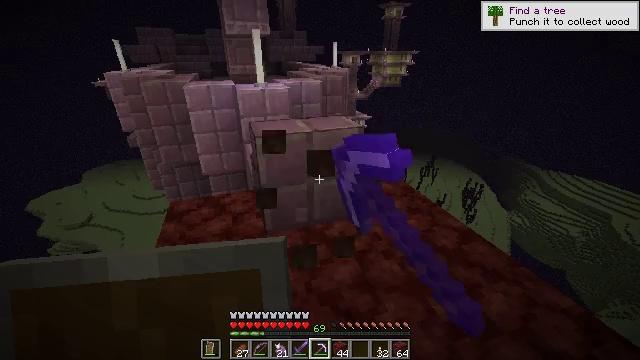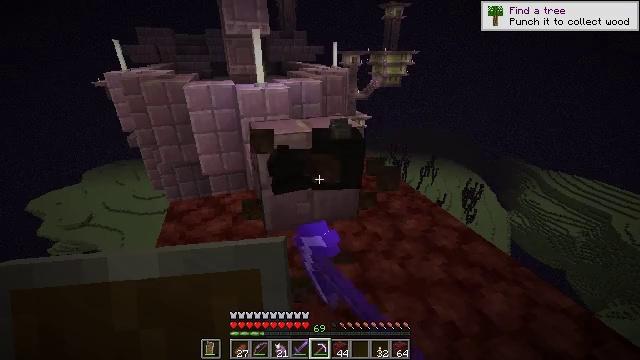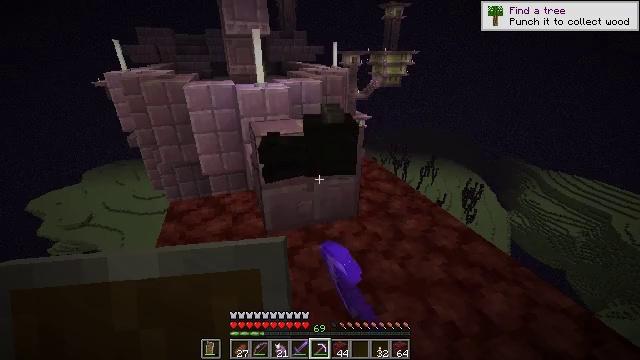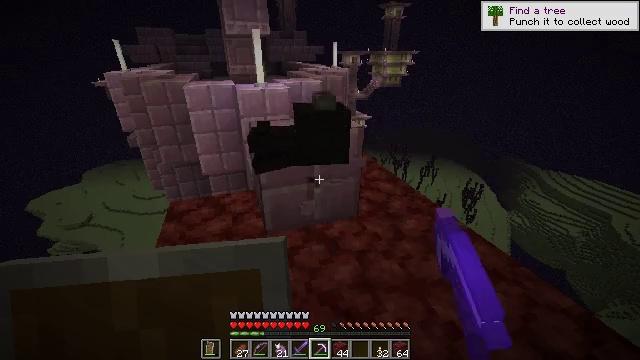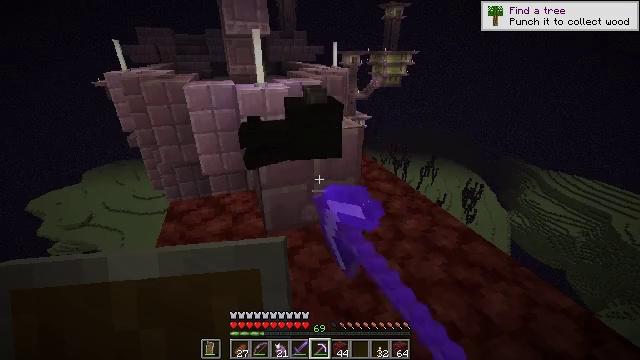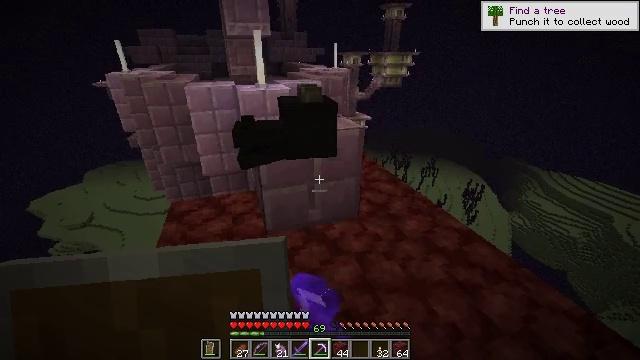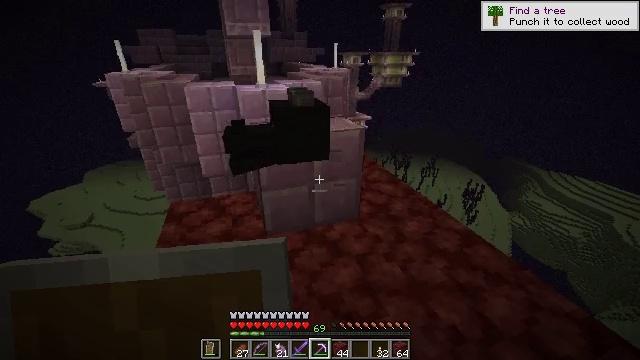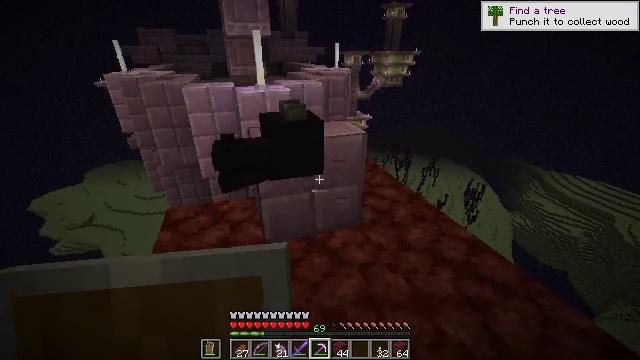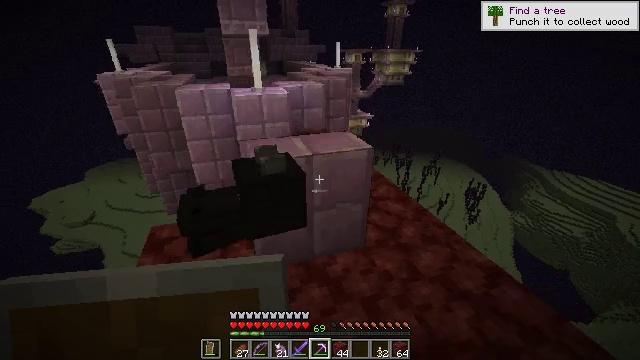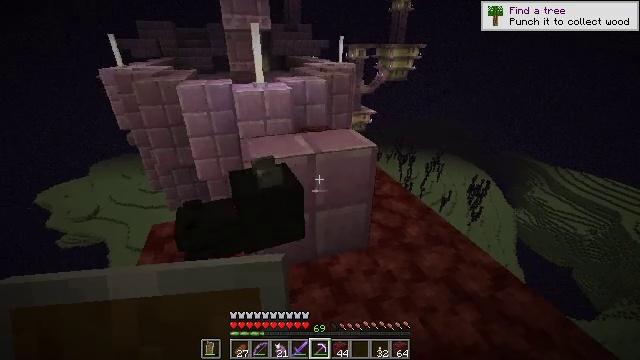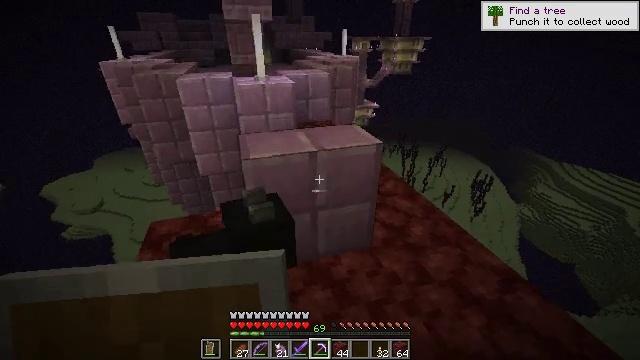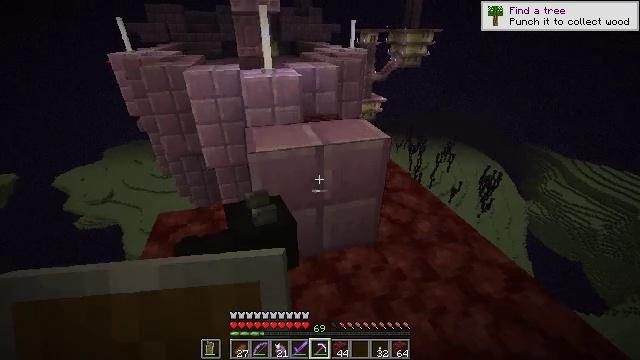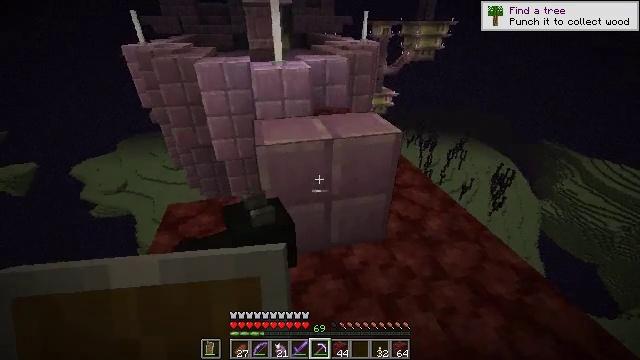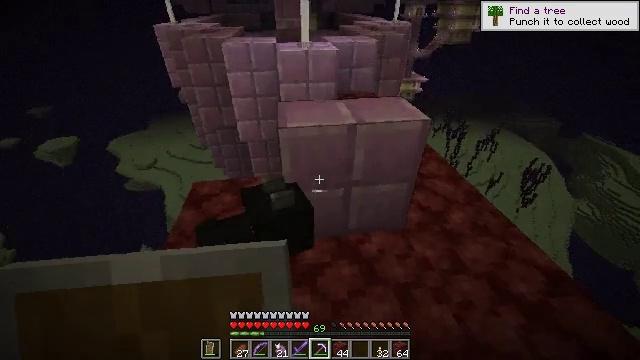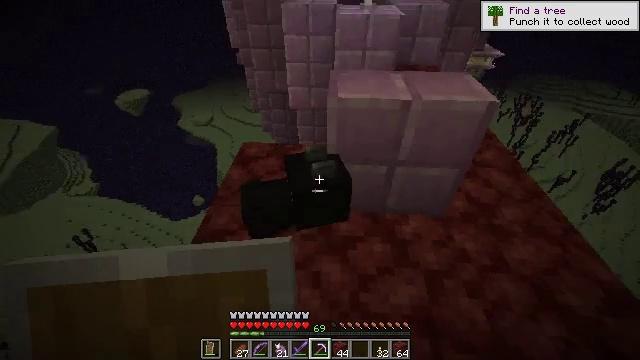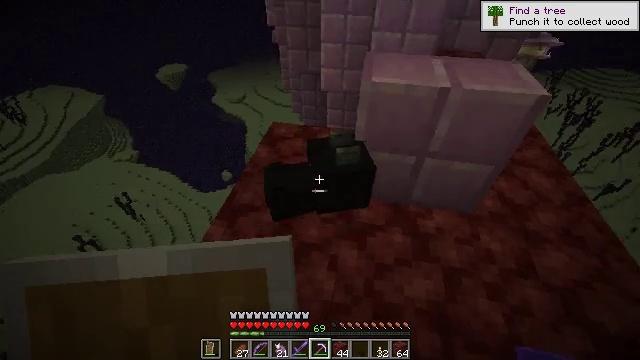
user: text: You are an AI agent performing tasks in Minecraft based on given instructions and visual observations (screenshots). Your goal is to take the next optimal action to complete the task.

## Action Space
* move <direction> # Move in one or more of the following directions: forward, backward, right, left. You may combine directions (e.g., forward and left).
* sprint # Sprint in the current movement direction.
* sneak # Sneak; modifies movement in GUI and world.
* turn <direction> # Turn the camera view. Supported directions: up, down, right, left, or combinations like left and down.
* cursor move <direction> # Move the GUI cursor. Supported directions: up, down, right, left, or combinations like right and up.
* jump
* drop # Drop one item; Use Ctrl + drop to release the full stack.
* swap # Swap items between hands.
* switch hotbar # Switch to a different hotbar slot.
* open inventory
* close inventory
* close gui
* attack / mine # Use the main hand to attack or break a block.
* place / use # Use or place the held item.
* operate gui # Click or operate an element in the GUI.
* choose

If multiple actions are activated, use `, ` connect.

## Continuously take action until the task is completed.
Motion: motion action
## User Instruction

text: Break the ender chest to move it.
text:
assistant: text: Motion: attack / mine
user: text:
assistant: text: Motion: attack / mine
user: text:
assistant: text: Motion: attack / mine
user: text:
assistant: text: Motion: no_op
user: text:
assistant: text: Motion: no_op
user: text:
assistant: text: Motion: move forward
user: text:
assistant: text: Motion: move forward
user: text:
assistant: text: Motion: move forward
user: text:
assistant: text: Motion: no_op
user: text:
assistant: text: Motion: turn down
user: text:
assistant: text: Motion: turn left and down
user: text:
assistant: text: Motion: turn left and down
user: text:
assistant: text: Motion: turn left and down
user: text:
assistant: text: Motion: turn left and down
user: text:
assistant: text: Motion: turn left and down
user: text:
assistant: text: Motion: turn left and down
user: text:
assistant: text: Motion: turn down
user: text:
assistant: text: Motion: no_op
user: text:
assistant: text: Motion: no_op
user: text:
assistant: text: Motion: no_op
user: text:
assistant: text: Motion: no_op
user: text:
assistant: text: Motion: no_op
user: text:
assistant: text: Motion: no_op
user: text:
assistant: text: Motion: turn right
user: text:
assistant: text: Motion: turn right and up
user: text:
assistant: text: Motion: turn right and up
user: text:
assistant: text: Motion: turn right and up
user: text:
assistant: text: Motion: no_op
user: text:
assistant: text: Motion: move forward and move right
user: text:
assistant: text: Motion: move forward and move right